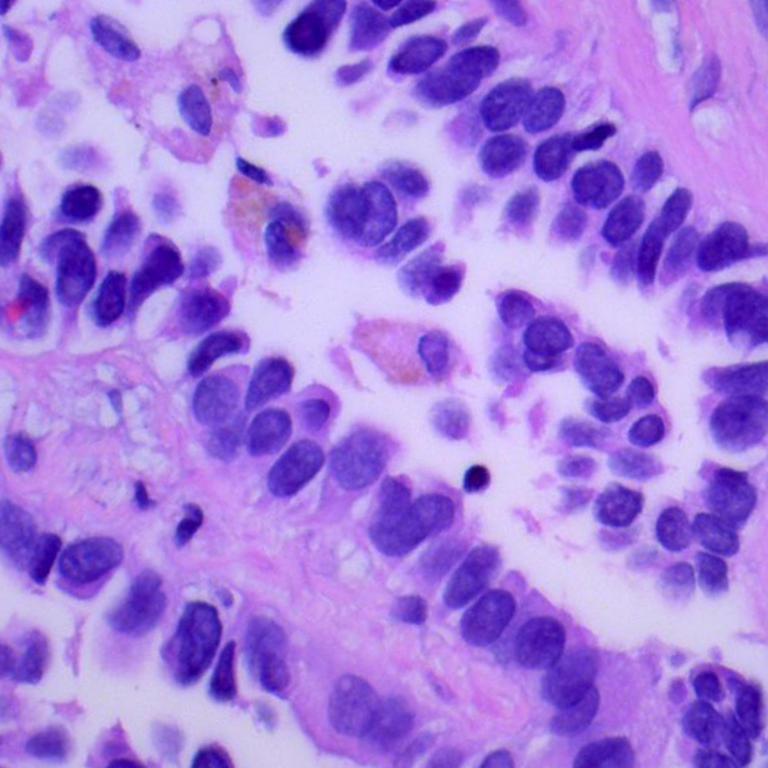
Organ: lung
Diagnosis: adenocarcinomas